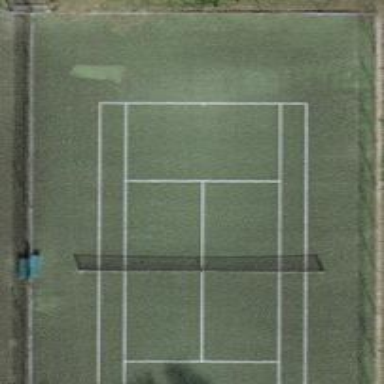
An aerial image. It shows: Tennis court in leisure pitch.